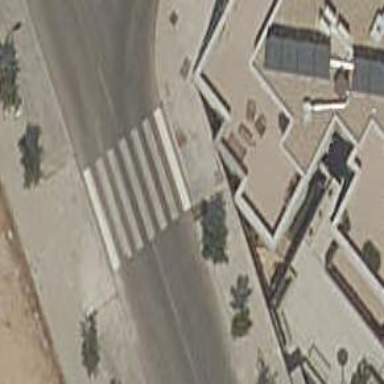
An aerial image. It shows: Footway with zebra crossing.